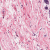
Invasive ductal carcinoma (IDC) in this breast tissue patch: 0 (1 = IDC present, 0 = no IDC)